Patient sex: F
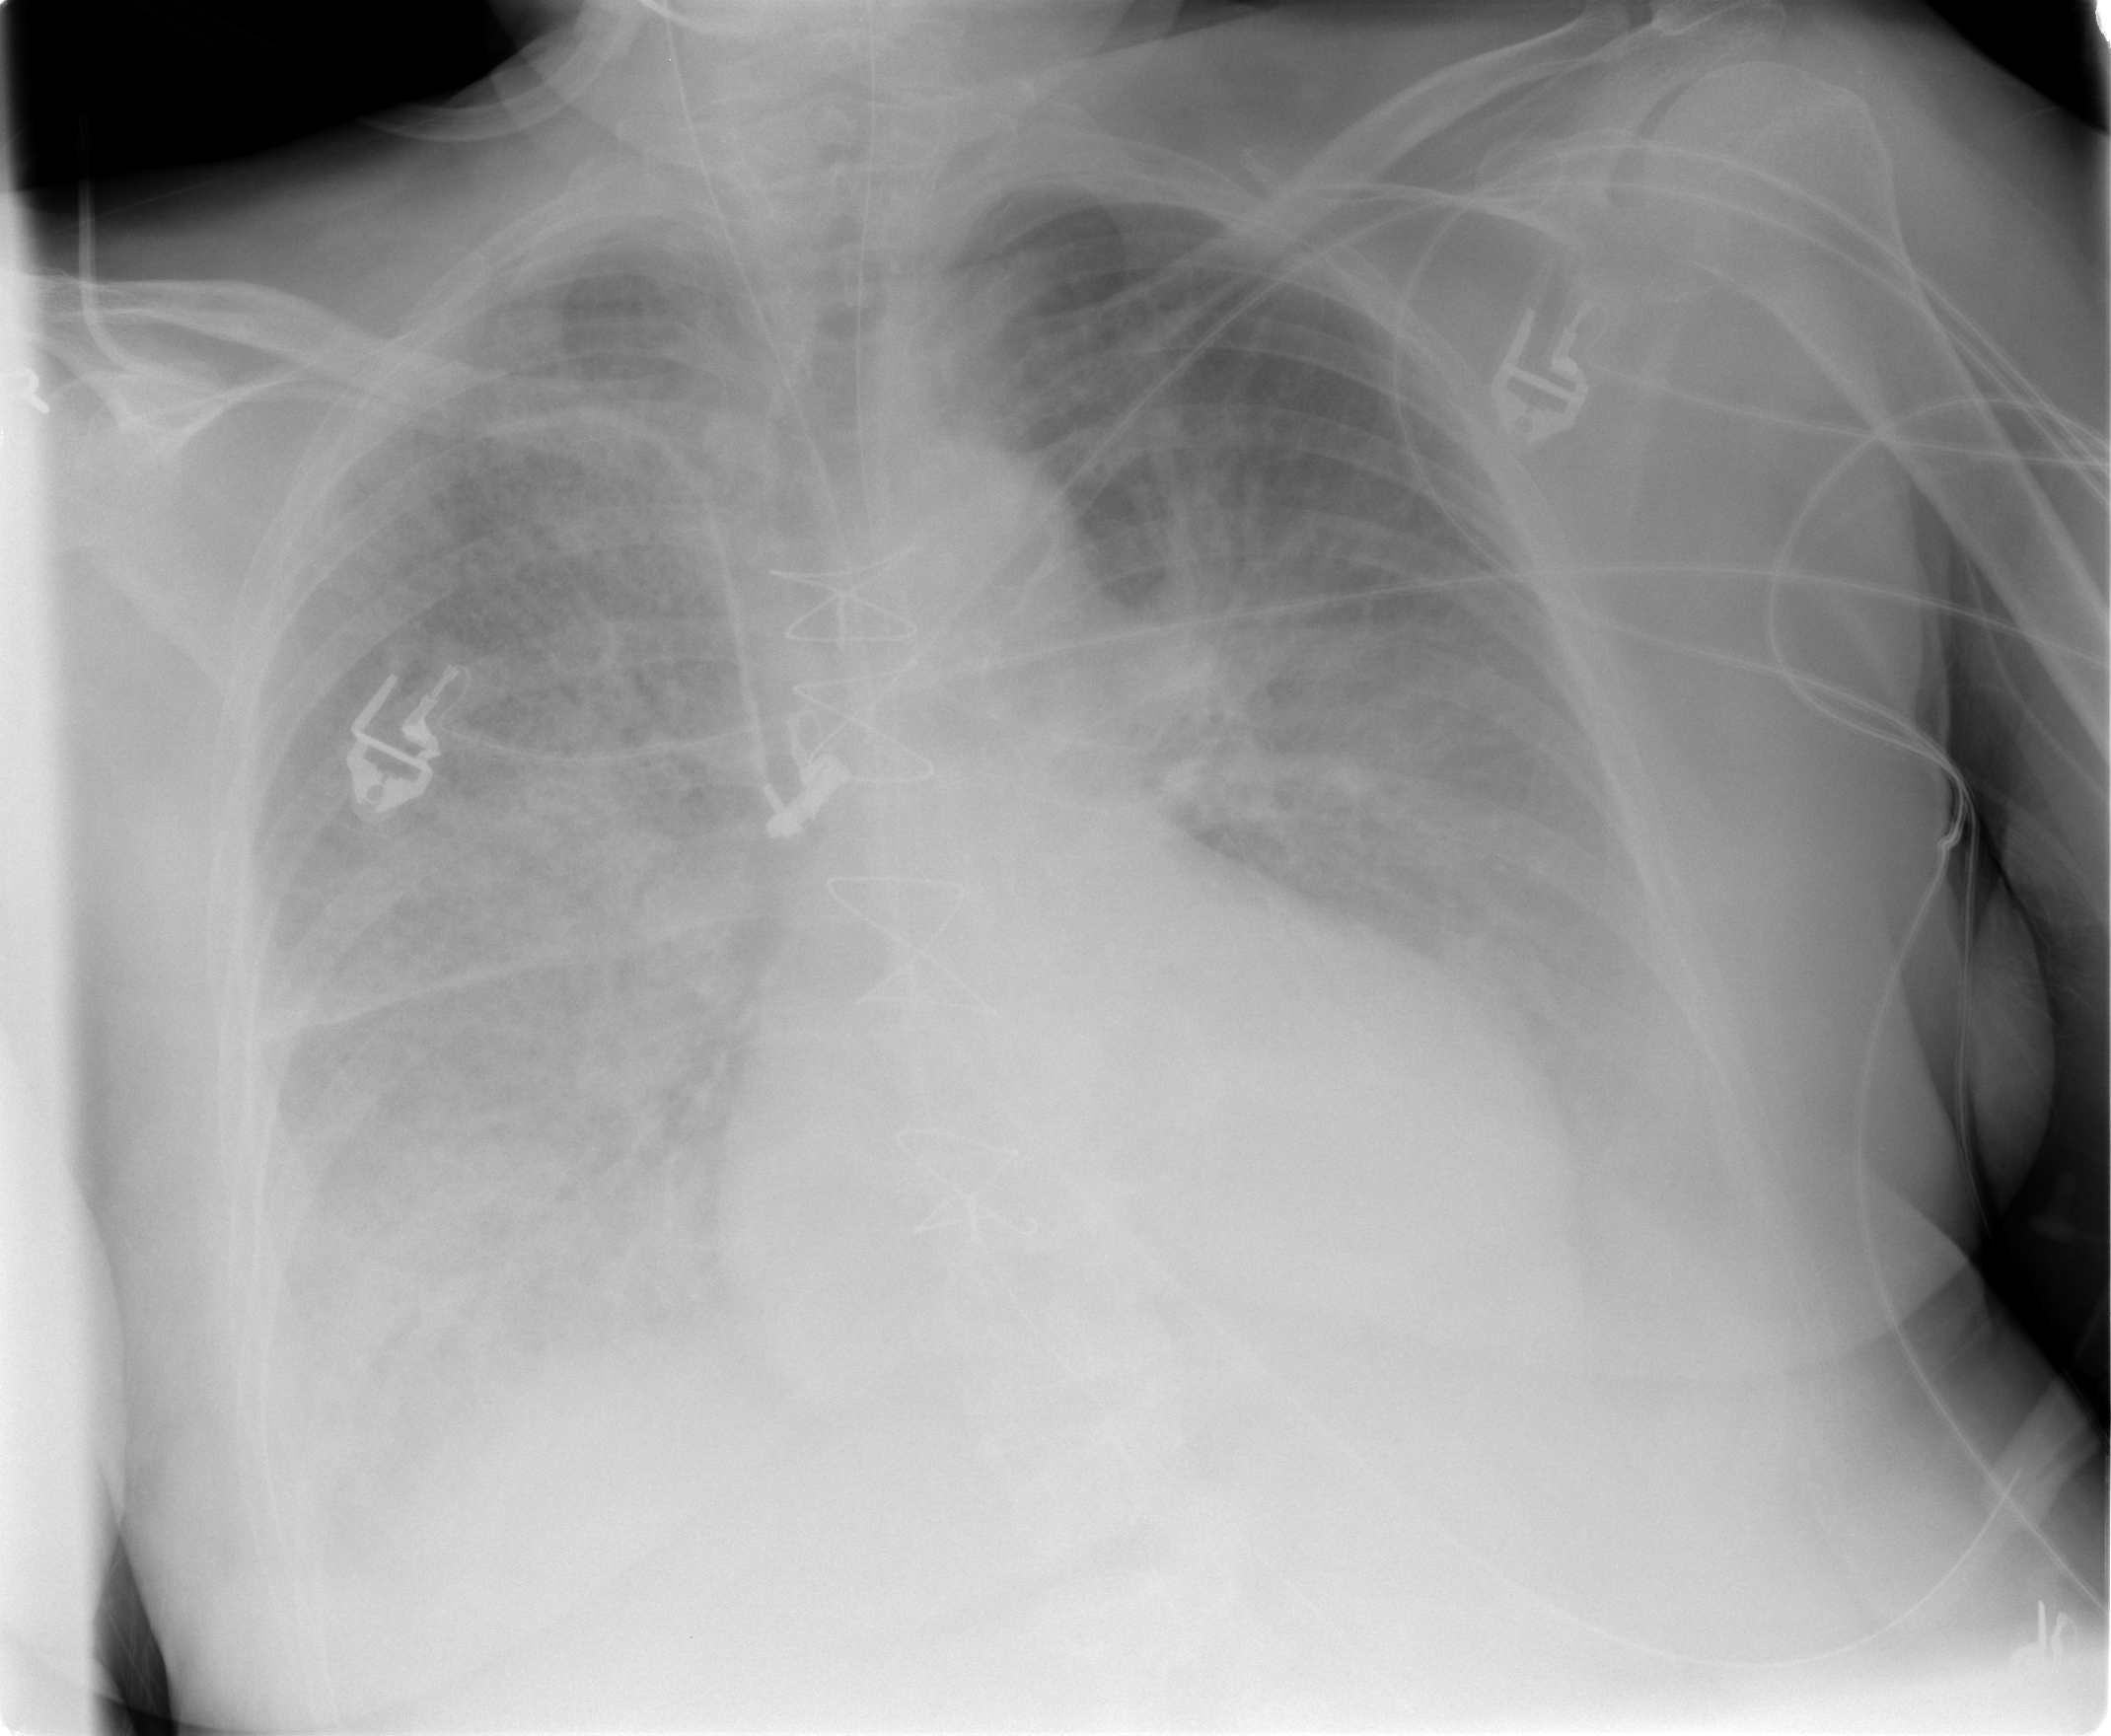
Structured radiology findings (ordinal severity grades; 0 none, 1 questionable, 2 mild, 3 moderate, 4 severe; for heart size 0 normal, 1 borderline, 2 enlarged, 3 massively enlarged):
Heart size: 2
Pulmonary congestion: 4
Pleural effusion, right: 3
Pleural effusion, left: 2
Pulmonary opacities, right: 2
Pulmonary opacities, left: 2
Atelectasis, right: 2
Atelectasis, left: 2